Question: I'm trying to create a simple network for Strings modulation.

The idea is the output of the network is the output of the last executed module.
Modules can be arranged in any way and if a module has to connections as an input, the input should be summed (strings concatenation).
To implement it, I'm thinking to represent the network as a graph data structure.
What is blocking me right now is how to determine that module has two connections as the input (so I will be able to sum the two outputs before feeding the result as the input)?
What algorithm to use to traverse the graph? breadth-first?
Any better solution to represent the network?
[pseudo code is highly appreciated]
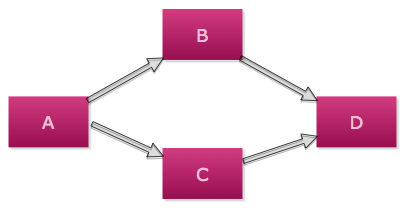
Answer: If you're storing the graph as an adjacency list ("This node points to these nodes"), then you can simply iterate over the adjacency list and swap the A -> B pairs to B -> A, creating an inverse adjacency list ("This node is pointed to by these nodes").
More info in <URL>.
EDIT:
From your diagram, the adjacency list would be:
'''
A -> [B, C]
B -> [D]
C -> [D]
D -> []
'''
This can be represented as a 'Map<Node, Collection<Node>>'. Write a method that takes a pair and updates the map, call it 'connect'. To build the structure you would call it with 'connect(A, B)', 'connect(A, C)', 'connect(B, D)', 'connect(C, D)'.
To invert it, create a new Map to hold inverted structure. Iterate over each key in the map, and then over each value in the list, and call 'connect' on the inverted structure with the arguments reversed.